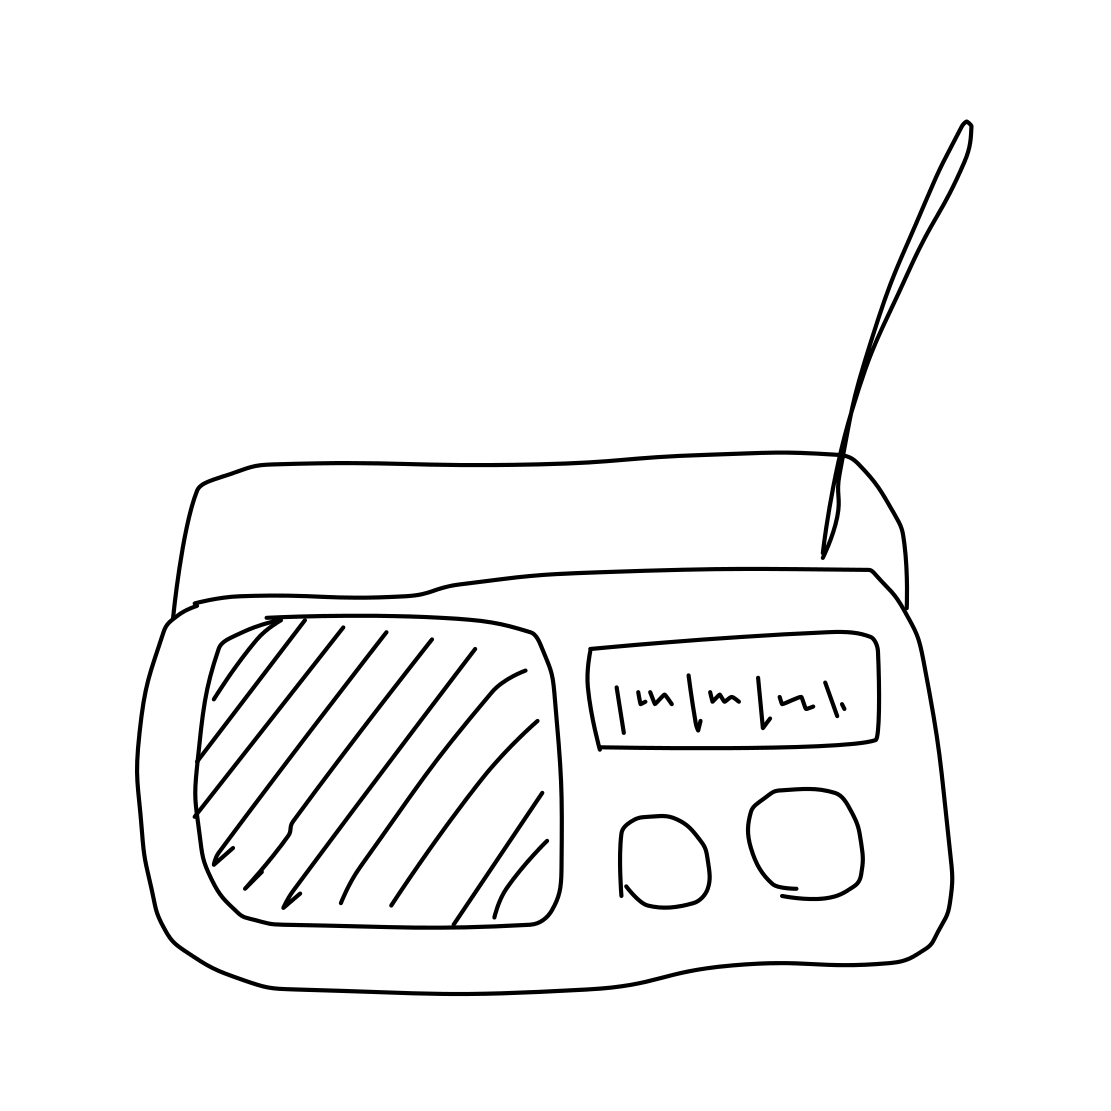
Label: radio